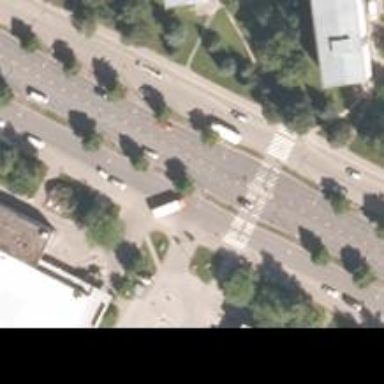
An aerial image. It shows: Crossing road.